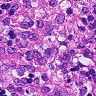
Metastatic tissue present: no